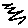
Label: zigzag